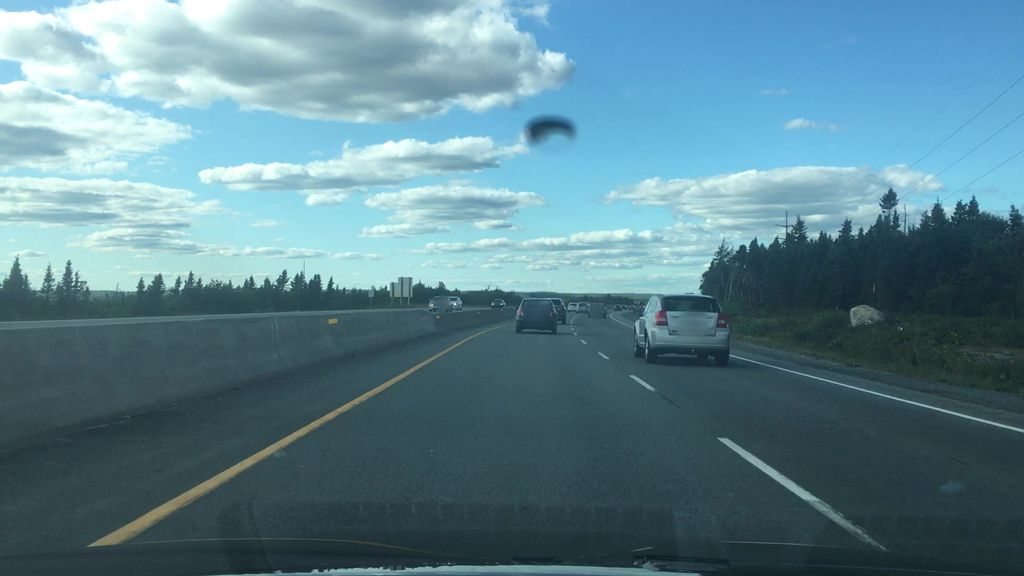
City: halifax